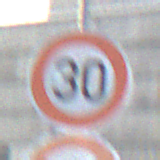
Verkehrszeichen: Geschwindigkeit30
Zusatzzeichen unten: UeberholverbotKraftfahrzeuge
Umgebung: Outdoor, Urban
Tageszeit: SunriseSunset
Wetter: PartlyCloudy
Licht: Natural
Jahreszeit: NotSpecified
Kontrast: LowContrast